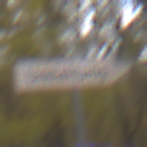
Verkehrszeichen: UmleitungswegweiserRechtsweisend
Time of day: MorningAfternoon
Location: Outdoor (Nature)
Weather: Overcast
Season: Autumn
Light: Natural